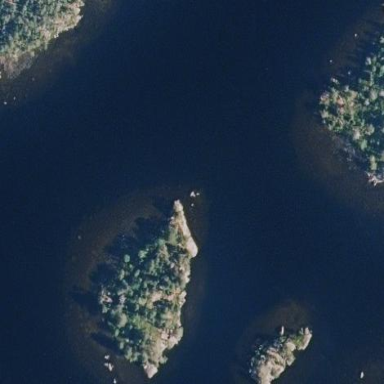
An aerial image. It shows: Islet.